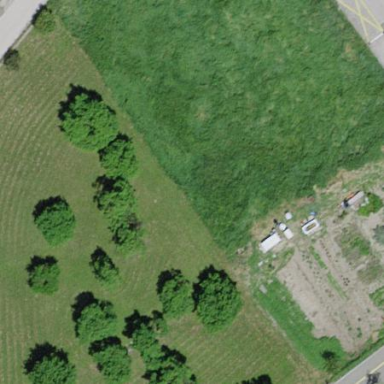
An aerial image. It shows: Orchard.